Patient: sex F, age 63
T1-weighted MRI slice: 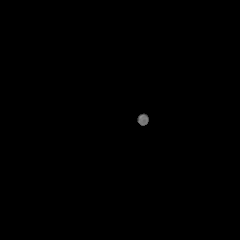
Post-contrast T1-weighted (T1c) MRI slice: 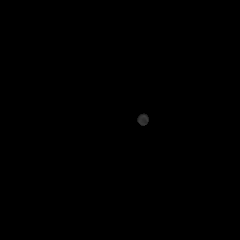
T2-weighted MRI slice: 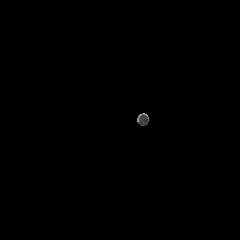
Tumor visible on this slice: no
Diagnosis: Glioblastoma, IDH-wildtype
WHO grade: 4